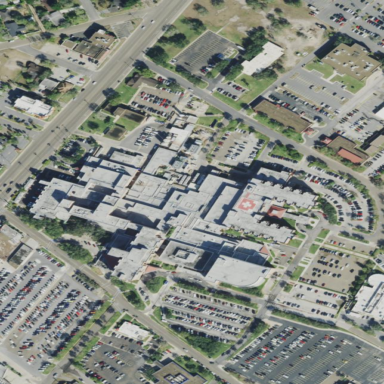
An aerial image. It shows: Healthcare facility identified as hospital.